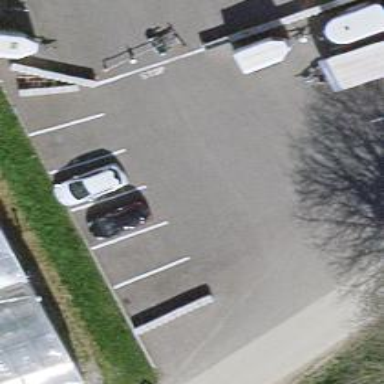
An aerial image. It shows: Parking area with surface.